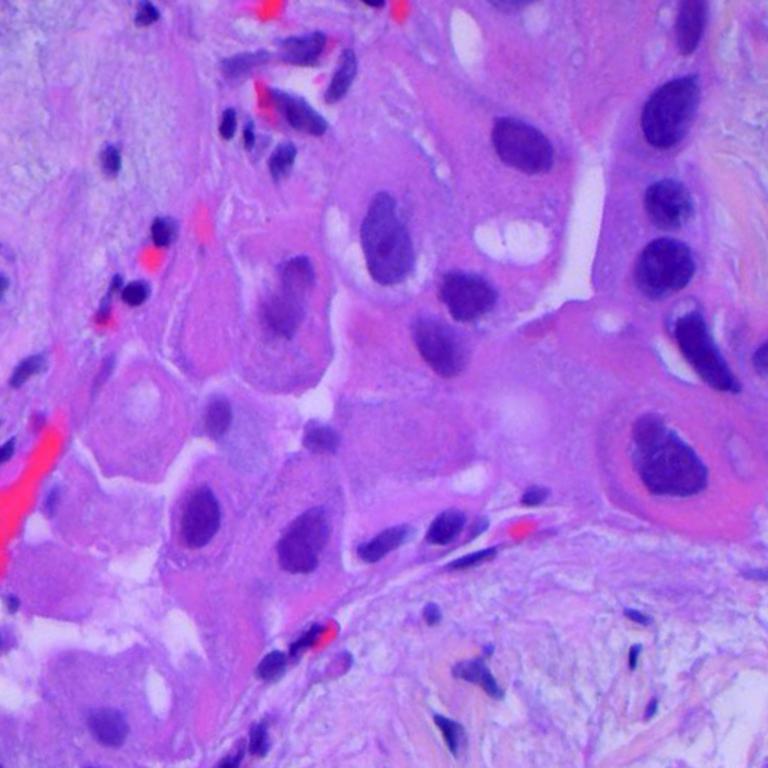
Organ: lung
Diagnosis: adenocarcinomas